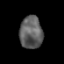
Tissue: prostate
Cell type: Fibroblasts
Senescence score: 0.6992
Nuclear area (px): 729
Mean DAPI intensity: 94.756